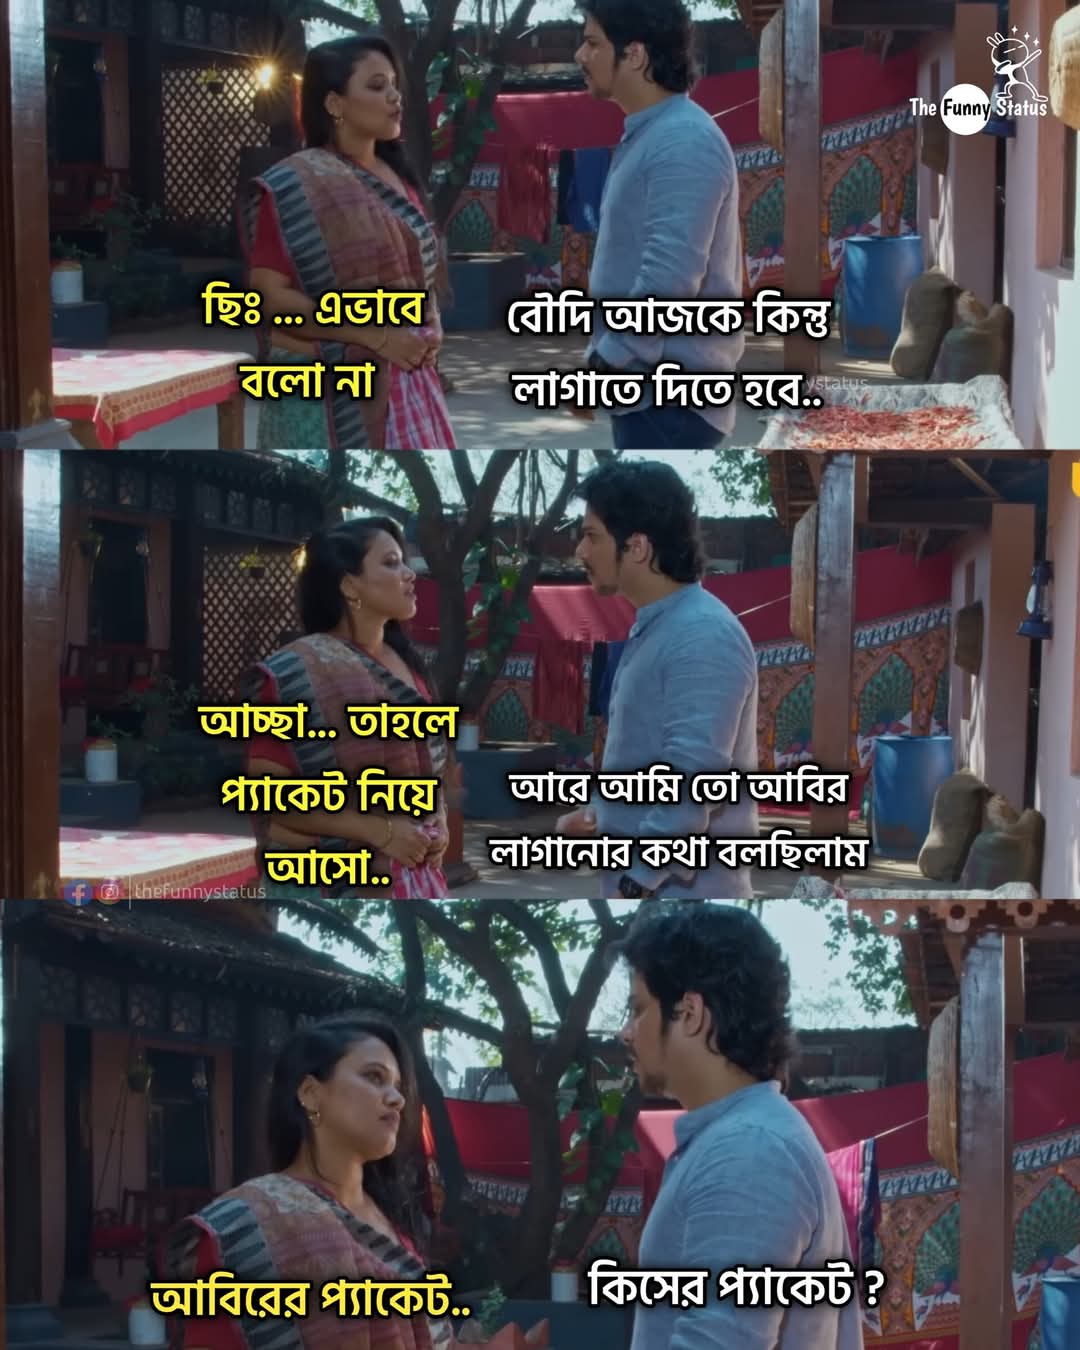
Text: বৌদি আজকে কিন্তু লাগাতে দিতে হবে.
ছিঃ ... এভাবে বলো না
আরে আমি তো আবির লাগানোর কথা বলছিলাম
আচ্ছা... তাহলে প্যাকেট নিয়ে আসো..
কিসের প্যাকেট?
আবিরের প্যাকেট..
Label: Non Hate